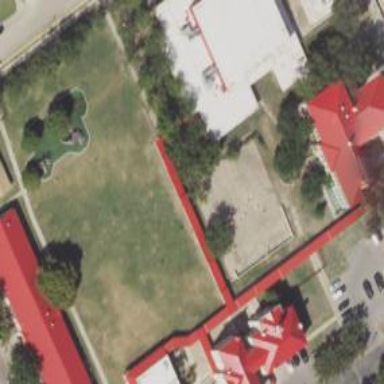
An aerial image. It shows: School.